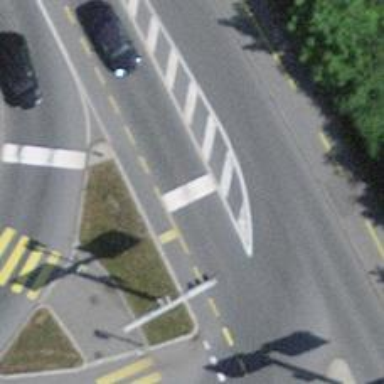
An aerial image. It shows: Road with traffic signals.